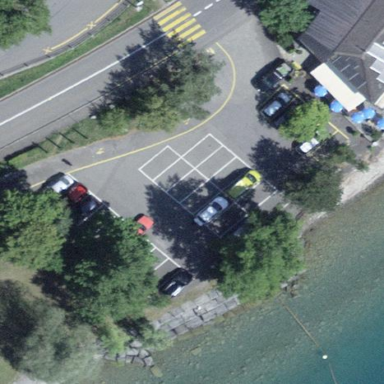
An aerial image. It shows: Parking area with surface.